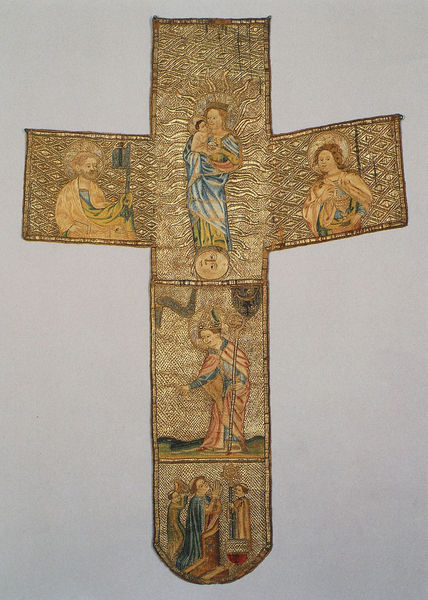
Titel: Dorsalkreuz der Kasel Georgs von Liechtenstein
Standort: Herstellungsort: Prag (EU - Tschechische Republik)
Institution: Trient, Museo Diocesano Tridentino
Schlagwörter: blau, mann, umhang, gelb, menschen, muster, ornament, gesicht, johannes, erde, kirche, sonne, gold, stickerei, kind, krone, kreis, engel, bilder, stab, fahne, bischof, mond, kreuz, flammen, scheibe, beten, gebet, brokat, erdkugel, wappen, heiligenschein, christus, jesus, andacht, religiös, heiliger, heilige, hirtenstab, jünger, textil, maria, madonna, anbetung, petrus, ikone, liturgie, jesuskind, kreu, muttergottes, christuskind, goldstickerei, kreunz, paramenten